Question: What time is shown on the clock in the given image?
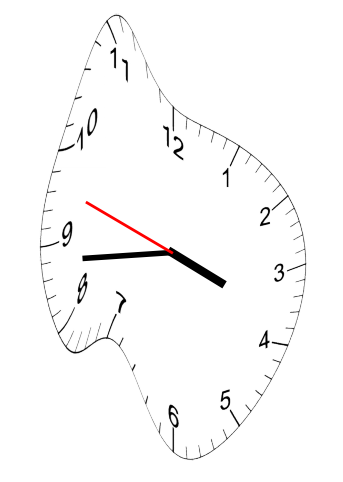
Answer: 03:43:48